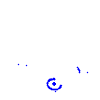
Particle: proton